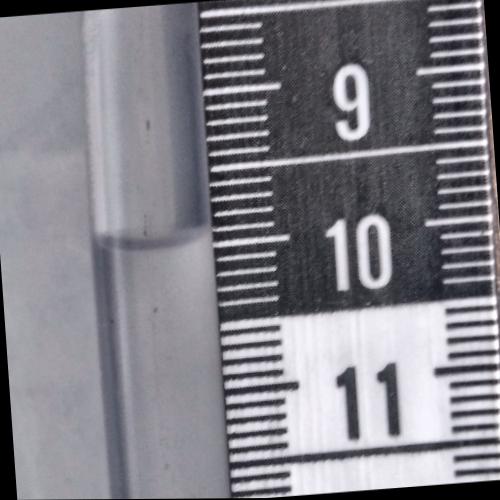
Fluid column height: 9.9 cm